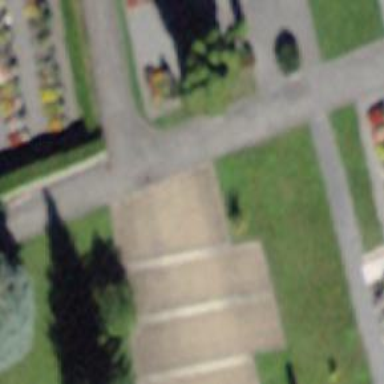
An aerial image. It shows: Set of steps made of paving stones.